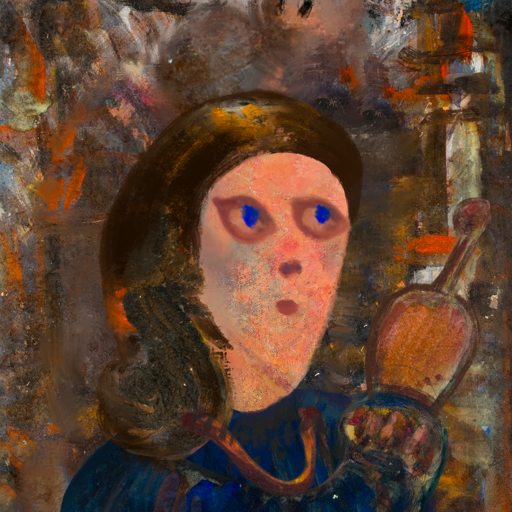
Background: GypsyQueen, Head And Neck Side: Irani, Face Side: Mother_And_Son_Mother, Bust: Pipe, Hair Side: Gypsy_Queen, Head Accessory: Blank, Second Necklace: Comrade, Necklace: In_The_Sun, Baby: Blank